Question: Using Autolayout and Interface Builder with the target device being iOS 7 iPhones, how do I create three of these kind of UIButtons that have an image, a divider line and text? The 3 images for each of the buttons all have the same size. The lines and text in one button must line up with the other buttons' line and text (left align the text). Things can't go crazy if the phone is turned to landscape. All buttons are the same constant size.

The buttons are part of a home screen layout which has a logo at the top and so on. When one taps one of the buttons, the app does something.
One thought was to create a button with no text, put a label on top, a thin view for the line on top, and the uiimageview on top. Maybe explicit layout constraints are not even needed? Maybe a containing view is needed for the "button" contents to keep the "button" pieces together?
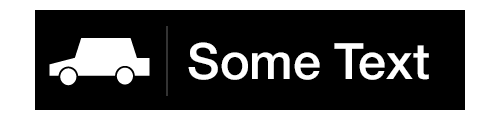
Answer: Image+text can be achieved using 'UIButton' only without adding any autolayout constraints. You set both image and text using '-setImage:forState' and '-setTitle:forState:', and then adjust button insets using '*Insets' properties. To set the insets properly, play with this great test project: <URL>.
As for the separator, I'd recommend adding it directly to your images.
But if you don't want to stick to the 'UIButton' and its insets, you can subclass 'UIView', add 2 'UIImageView's (the actual image and the separator), a 'UILabel', and throw in a couple of constraints. To make the view clickable, you attach a 'UITapGestureRecognizer' to it.